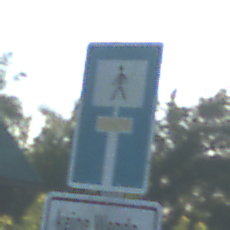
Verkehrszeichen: SackgasseFussgaengerDurchlaessig
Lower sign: HinweisGeaenderteVorfahrtVerkehrsfuehrungVerkehrsregelung3
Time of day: MorningAfternoon
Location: Outdoor (Nature)
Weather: Clear
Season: NotSpecified
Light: Natural